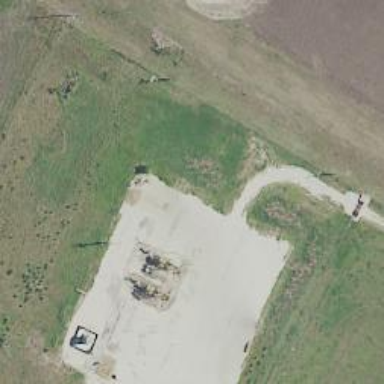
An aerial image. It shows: Petroleum well that is man-made.